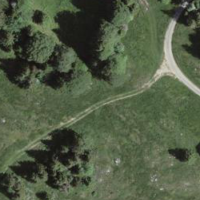
EUNIS habitat code: 23
Species observed at this site:
Euphorbia cyparissias